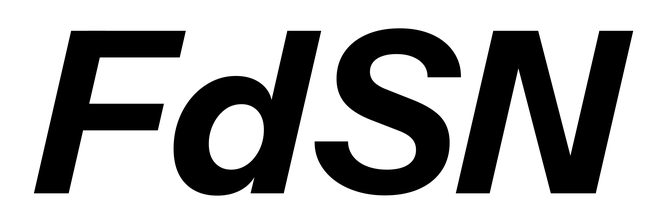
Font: InstrumentSans-Italic_Bold_Italic